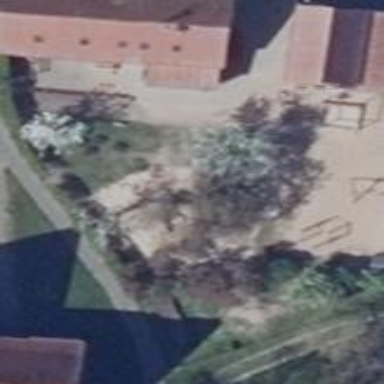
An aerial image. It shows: Kindergarten.